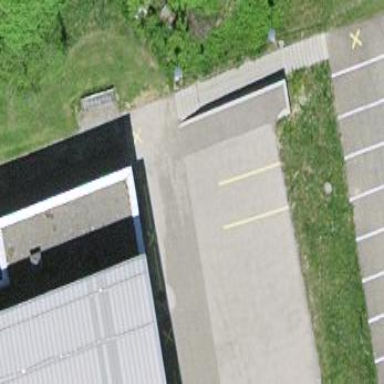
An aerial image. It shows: Parking area with surface.